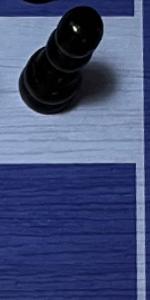
Label: Empty